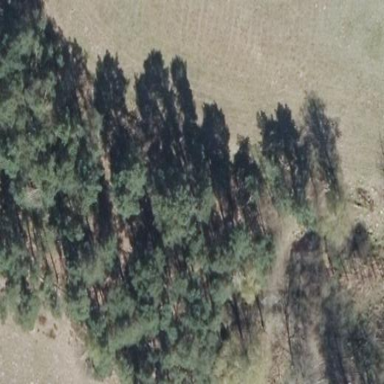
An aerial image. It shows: Forest with evergreen needle-leaved trees.